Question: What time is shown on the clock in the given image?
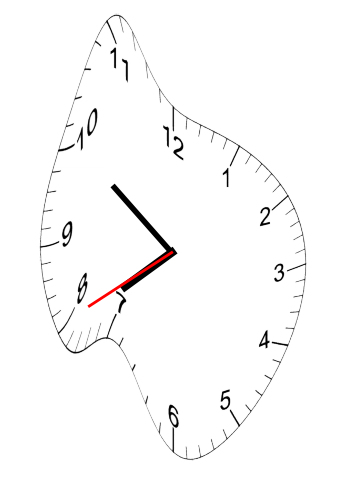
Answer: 07:50:40